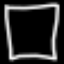
Label: square